Interaction volume radius: 5 \u00c5
Interaction volume height: 35 \u00c5
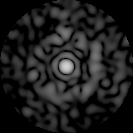
Disorder parameter: 0.8472